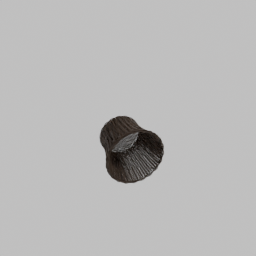
Label: tools